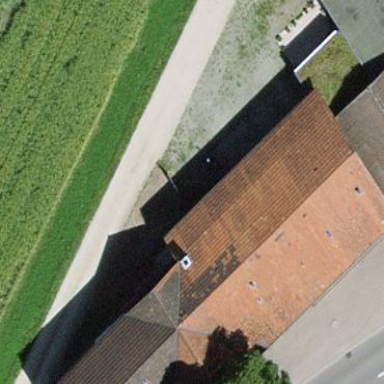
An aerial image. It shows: Farm building.